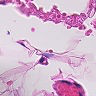
Metastatic tissue present: no